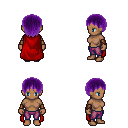
a pixel art fantasy rpg character, female body template, human, dark skin, red cape, magenta pants, purple plain hairstyle, cloth bracers, four views (front, back, left, right), 2x2 character sprite sheet, small pixel art, hard edges, no anti-aliasing